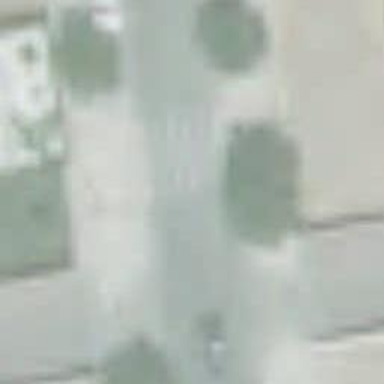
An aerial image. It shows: Zebra crossing on the road.